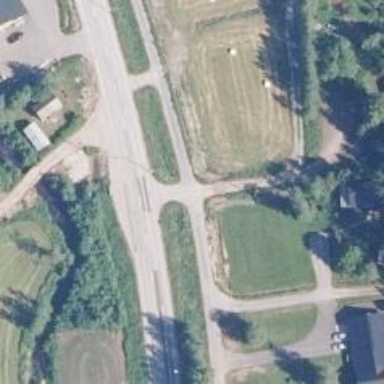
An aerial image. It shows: Cycleway.